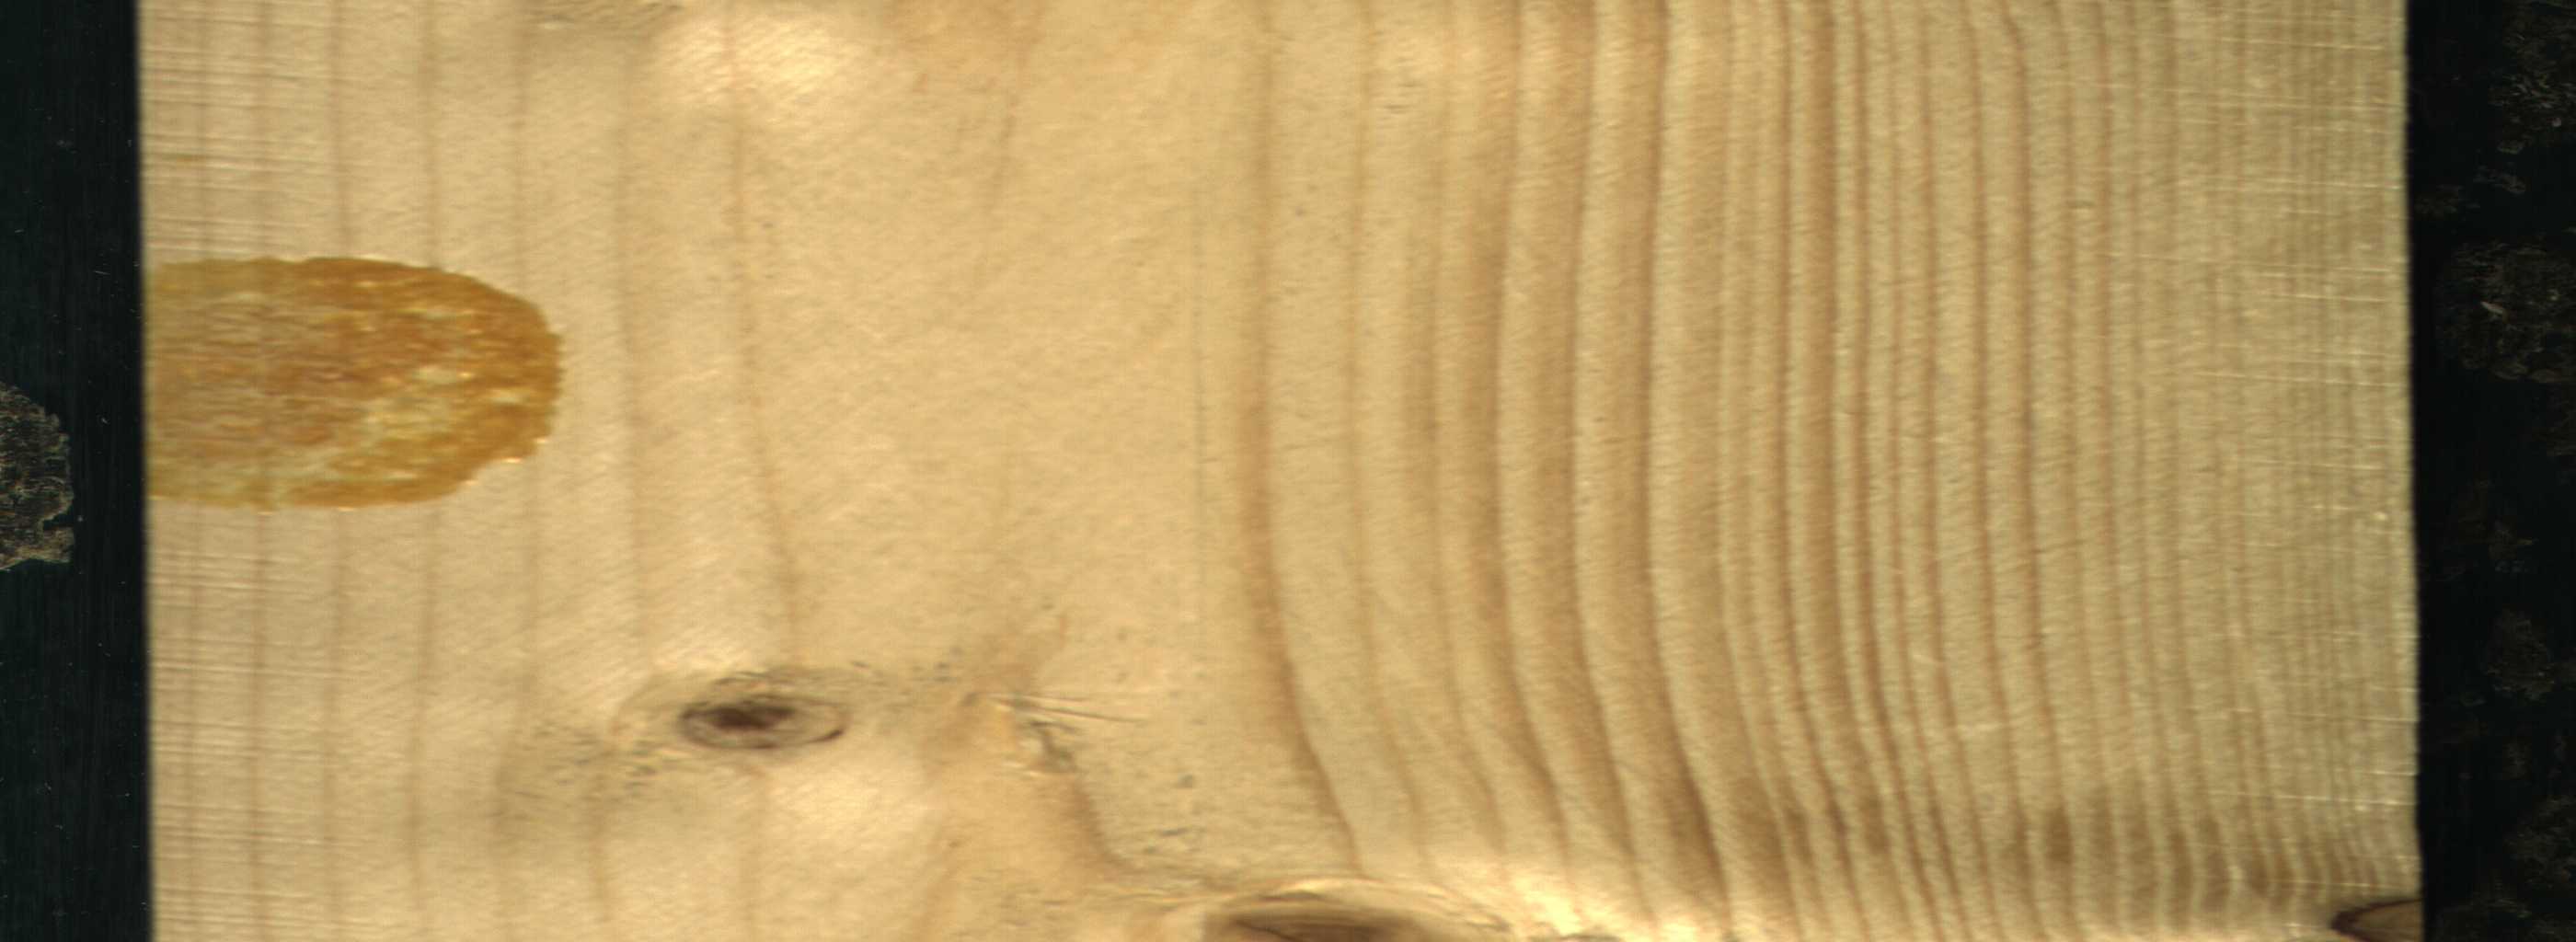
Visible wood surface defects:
resin
Dead_Knot
Live_Knot
Live_Knot